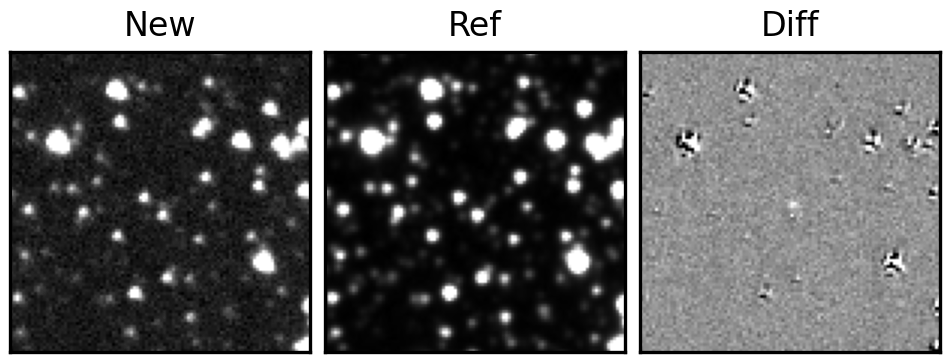
Label: real